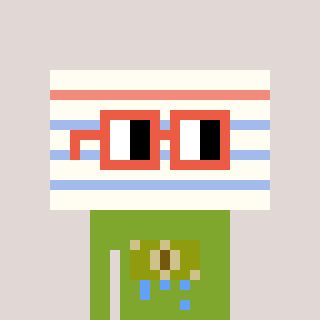
a pixel art character with square orange glasses, a empty notebook page-shaped head and a slimegreen-colored body on a warm background